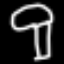
Label: mushroom